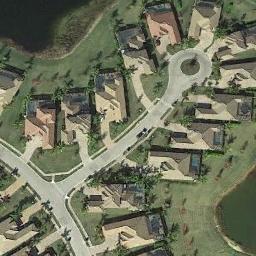
Label: residential